Question: I got so many answers when i searched about to make an activity full screen i tried many codes but my toolbar became white color (i am not sure the color *there in the screenshot ) as in the screenshot please help me to fix this , through java also i tried by seeing this <URL> from stack
In style i made
'''
<style name="Theme.AppCompat.Light.NoActionBar.FullScreen" parent="@style/Theme.AppCompat.Light.NoActionBar">
<item name="android:windowNoTitle">true</item>
<item name="android:windowActionBar">false</item>
<item name="android:windowFullscreen">true</item>
<item name="android:windowContentOverlay">@null</item>
'''
And in manifest i made
'''
<activity android:name=".colleges"
android:label="@string/app_name"
android:theme="@style/Theme.AppCompat.Light.NoActionBar.Fullscreen"/>
'''

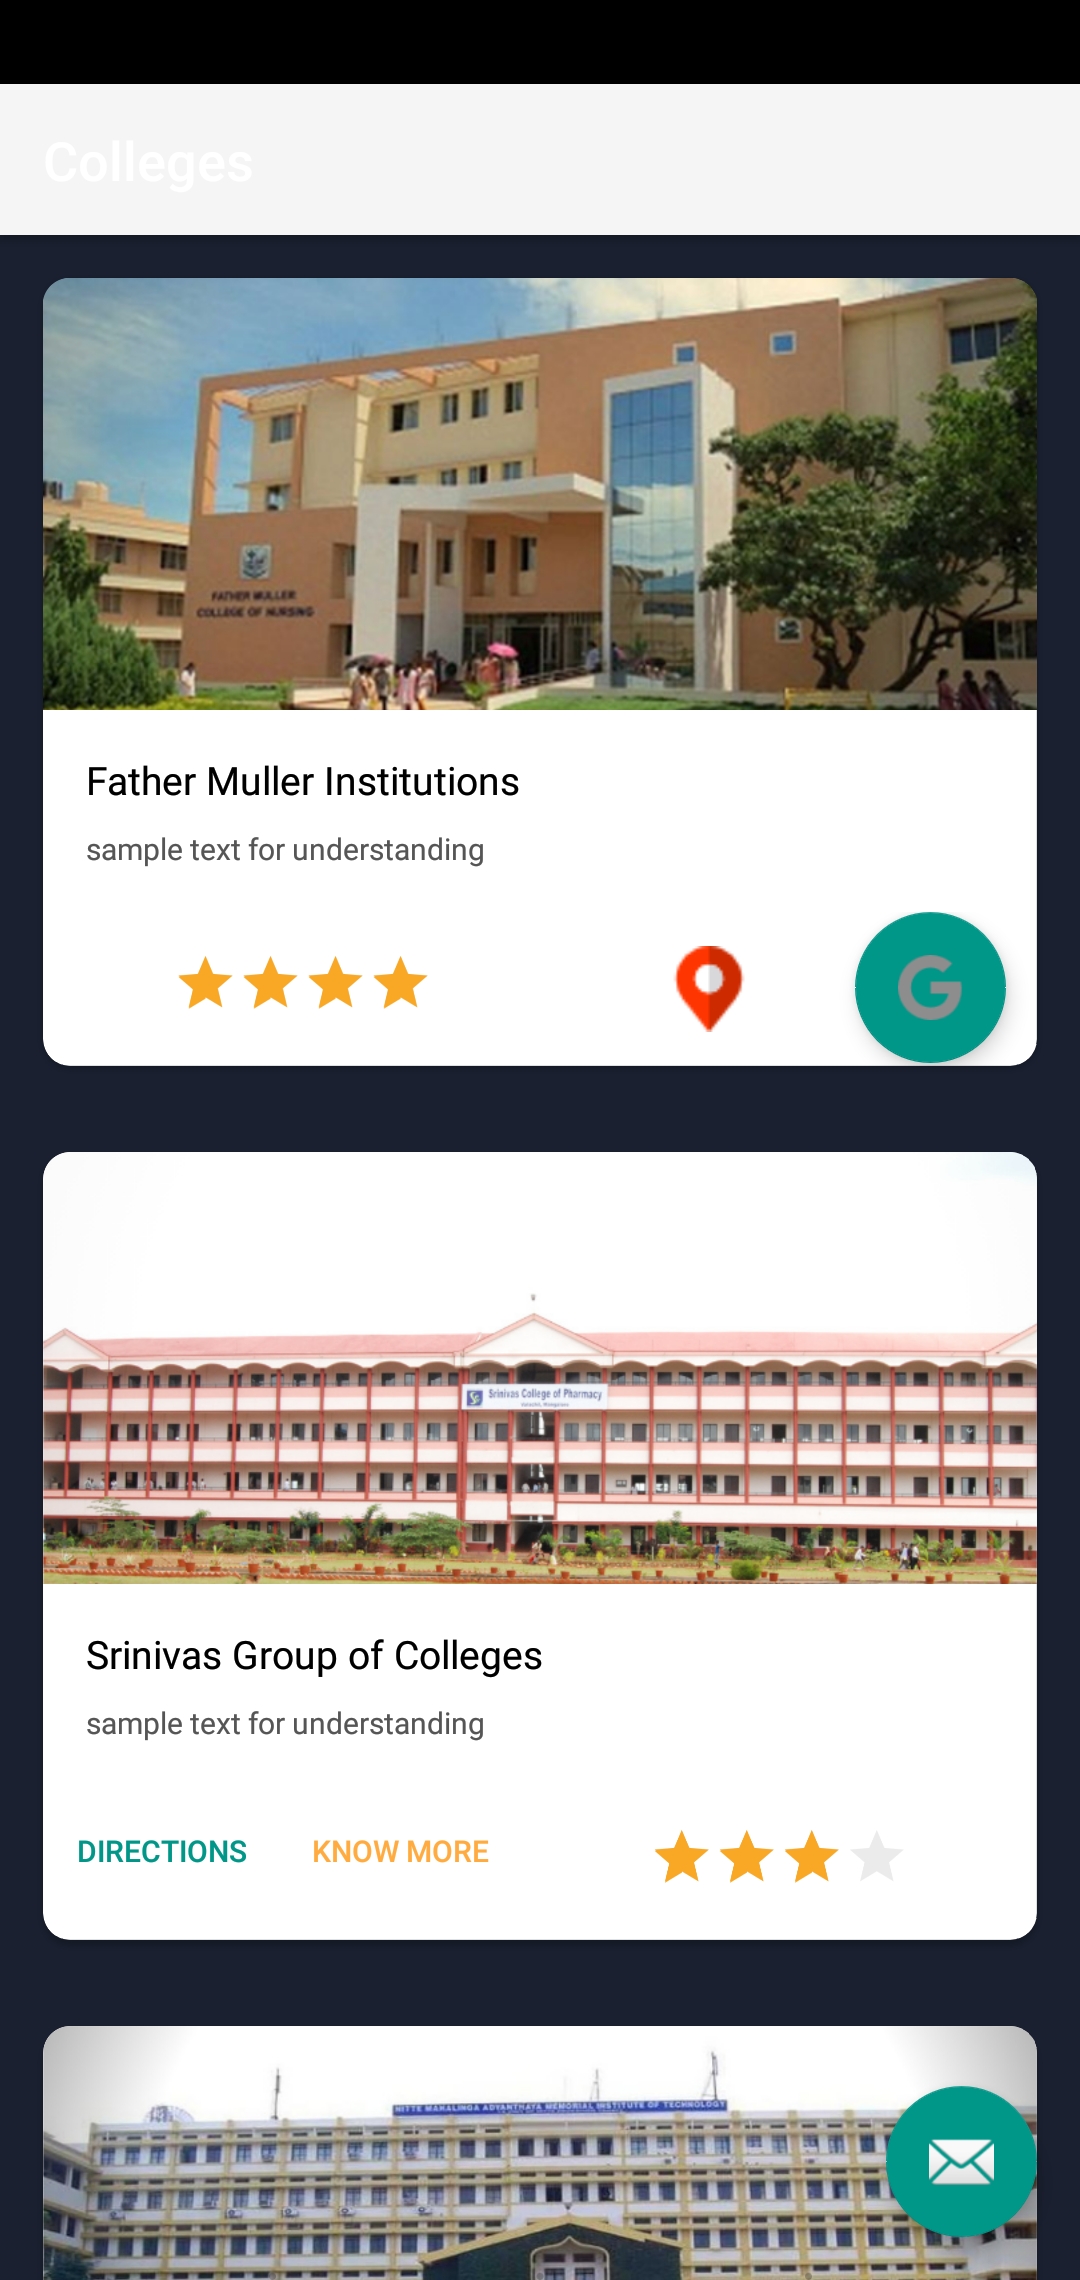
Answer: If you have added a toolbar then you have to hide it too.
For hiding statusbar here's code:(boxRoot is your root layout from XML)
'''
boxRoot.setSystemUiVisibility(View.SYSTEM_UI_FLAG_LOW_PROFILE
| View.SYSTEM_UI_FLAG_FULLSCREEN
| View.SYSTEM_UI_FLAG_LAYOUT_STABLE
| View.SYSTEM_UI_FLAG_IMMERSIVE_STICKY
| View.SYSTEM_UI_FLAG_LAYOUT_HIDE_NAVIGATION
| View.SYSTEM_UI_FLAG_HIDE_NAVIGATION);
'''